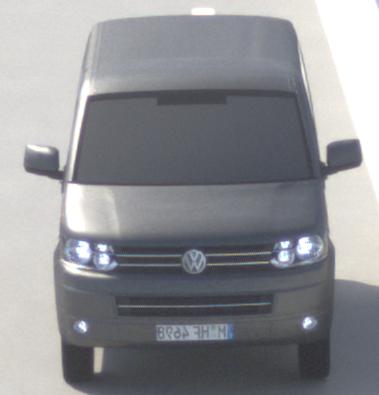
Make: VW Commercial Vehicles (Nutzfahrzeuge)
Model: T5 Multivan 2.0
Detailed model: T5 Multivan
Model produced from: 2009/09
Model produced until: 2013/06
Doors: 4
Color: gray
Road condition: dry road
Daytime: midday
Contrast: high contrast